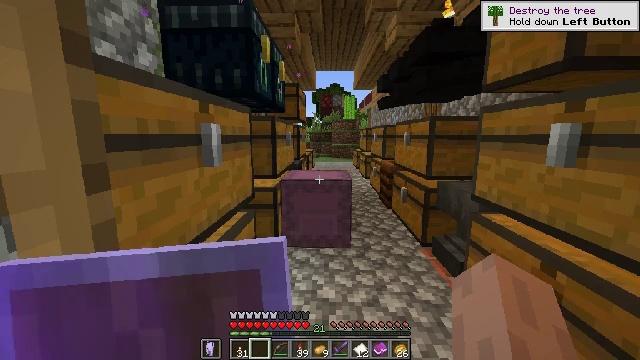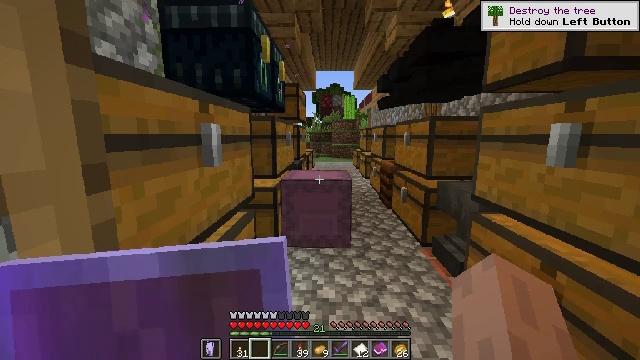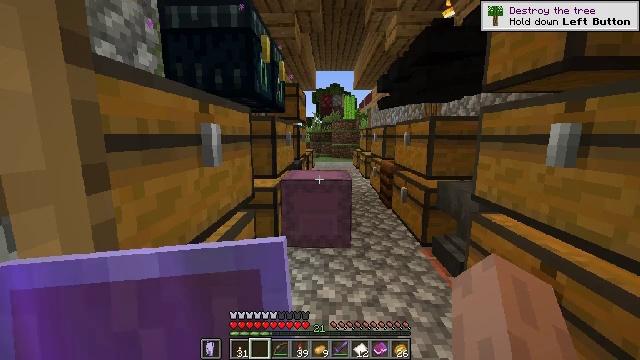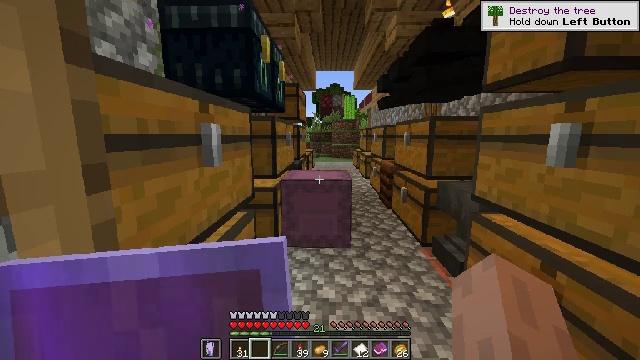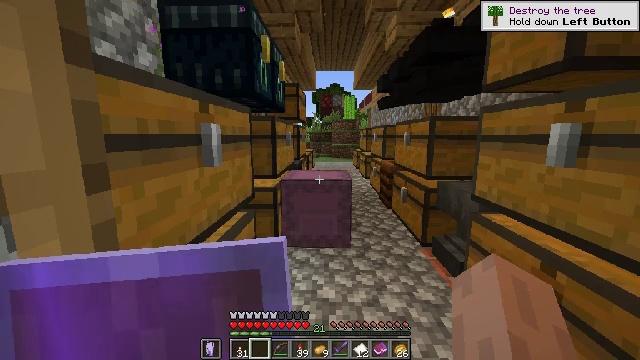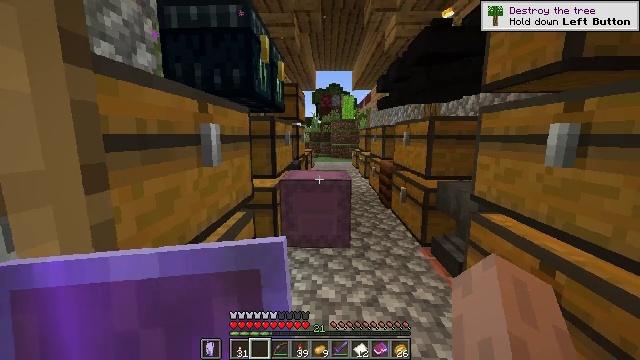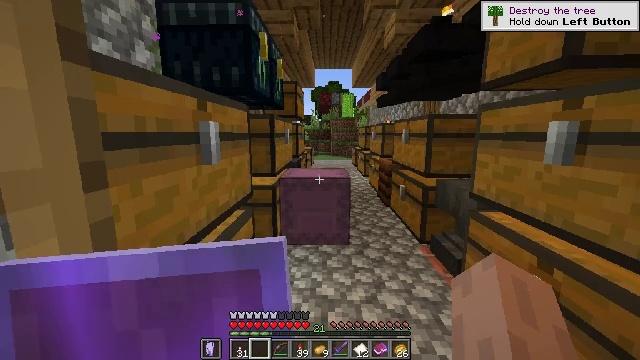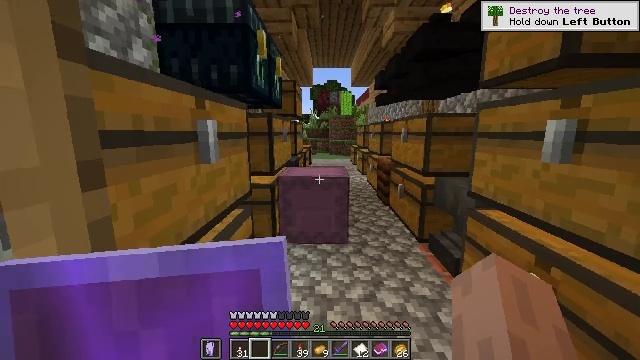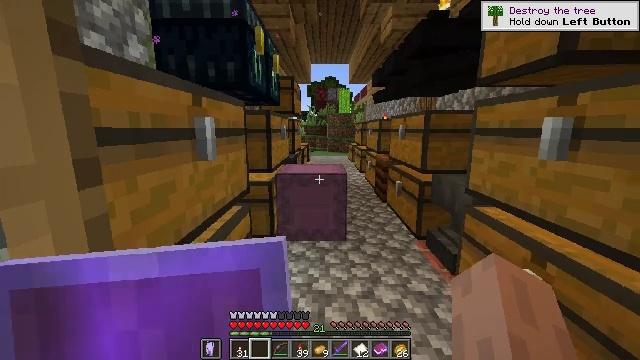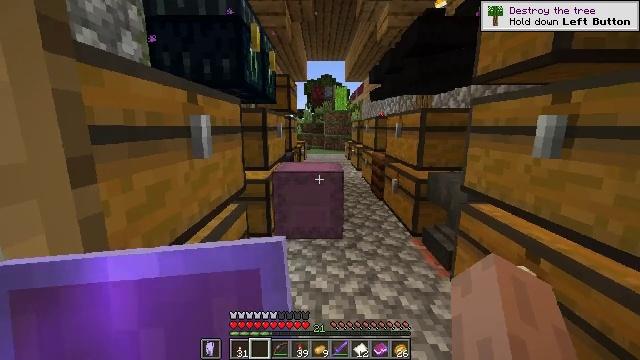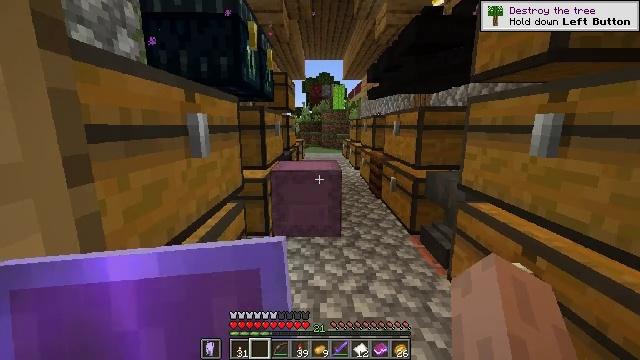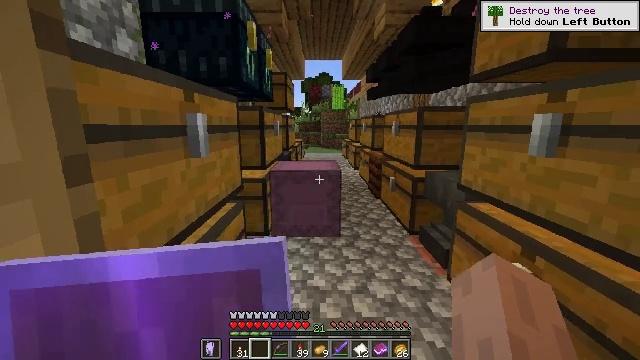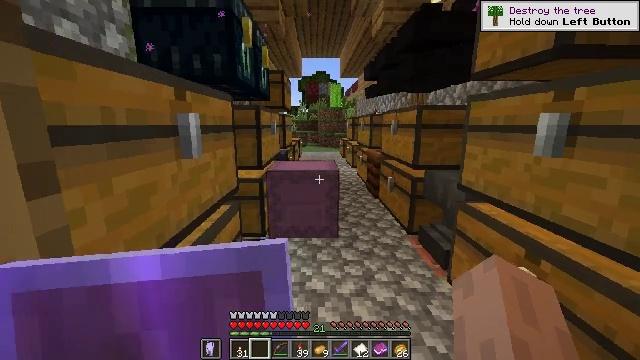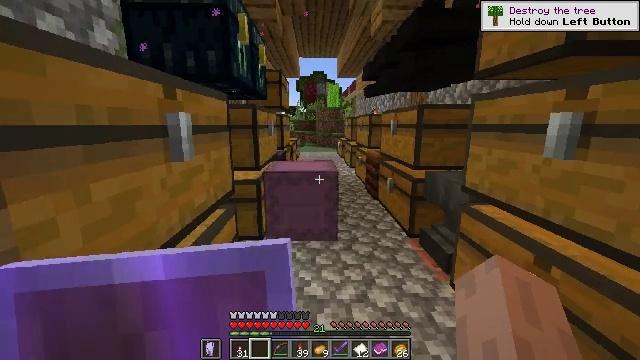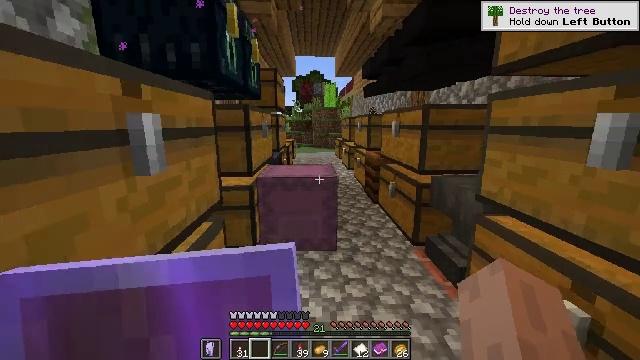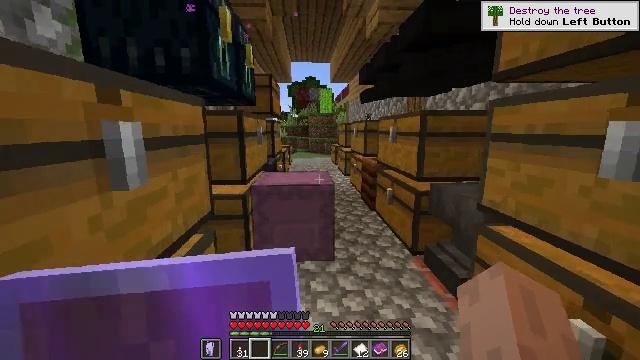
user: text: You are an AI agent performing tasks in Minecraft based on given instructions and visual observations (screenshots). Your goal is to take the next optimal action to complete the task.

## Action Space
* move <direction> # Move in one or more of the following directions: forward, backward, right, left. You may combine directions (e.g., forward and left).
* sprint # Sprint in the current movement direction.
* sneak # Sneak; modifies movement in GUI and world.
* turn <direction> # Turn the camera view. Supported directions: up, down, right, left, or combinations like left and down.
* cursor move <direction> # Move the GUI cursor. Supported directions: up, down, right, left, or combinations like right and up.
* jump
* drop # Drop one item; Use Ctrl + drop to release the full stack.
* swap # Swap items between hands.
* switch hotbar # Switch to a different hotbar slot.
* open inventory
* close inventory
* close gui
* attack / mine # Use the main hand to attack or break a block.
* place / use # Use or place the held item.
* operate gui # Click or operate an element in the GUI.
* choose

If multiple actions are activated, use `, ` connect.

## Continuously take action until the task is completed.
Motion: motion action
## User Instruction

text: Interact with the crafting table to make an emerald block.
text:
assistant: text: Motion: close inventory
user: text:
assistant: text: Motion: no_op
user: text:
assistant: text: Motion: no_op
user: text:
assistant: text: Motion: no_op
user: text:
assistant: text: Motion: no_op
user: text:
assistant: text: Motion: no_op
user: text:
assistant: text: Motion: no_op
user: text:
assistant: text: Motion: no_op
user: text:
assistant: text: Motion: no_op
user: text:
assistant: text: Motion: no_op
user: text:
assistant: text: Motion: no_op
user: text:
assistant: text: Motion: move forward
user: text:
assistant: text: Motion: move forward
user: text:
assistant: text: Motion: move forward
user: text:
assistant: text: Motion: move forward, turn up
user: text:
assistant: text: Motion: move forward, turn right and up
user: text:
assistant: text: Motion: move forward
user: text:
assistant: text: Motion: turn right and up
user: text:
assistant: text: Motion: turn up
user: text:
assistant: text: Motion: turn up
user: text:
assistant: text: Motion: no_op
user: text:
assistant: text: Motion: no_op
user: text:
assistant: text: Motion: no_op
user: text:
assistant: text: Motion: no_op
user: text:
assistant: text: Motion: no_op
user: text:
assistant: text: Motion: no_op
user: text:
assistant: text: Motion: no_op
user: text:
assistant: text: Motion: no_op
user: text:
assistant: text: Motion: no_op
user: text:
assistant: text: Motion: no_op